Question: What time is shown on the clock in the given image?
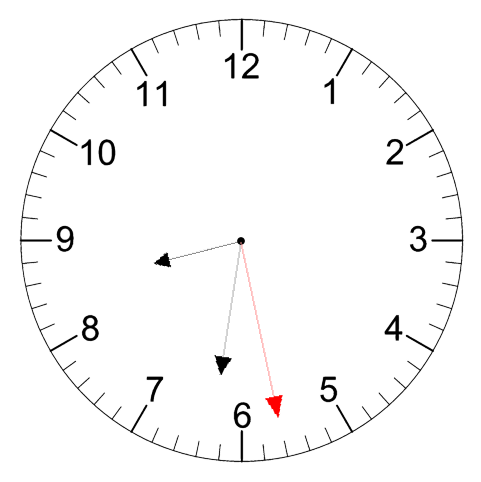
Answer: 08:31:28